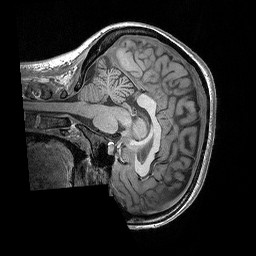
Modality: T1w
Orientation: sagittal
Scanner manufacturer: siemens
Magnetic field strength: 3 T
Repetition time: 2.3 s
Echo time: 0.00298 s